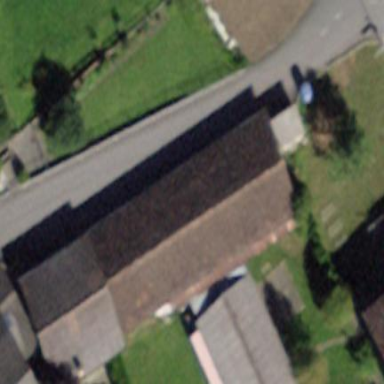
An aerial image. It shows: Barn.